Aerial crown-view tile of a tropical tree (Barro Colorado Island, Panama), acquired 20240918:
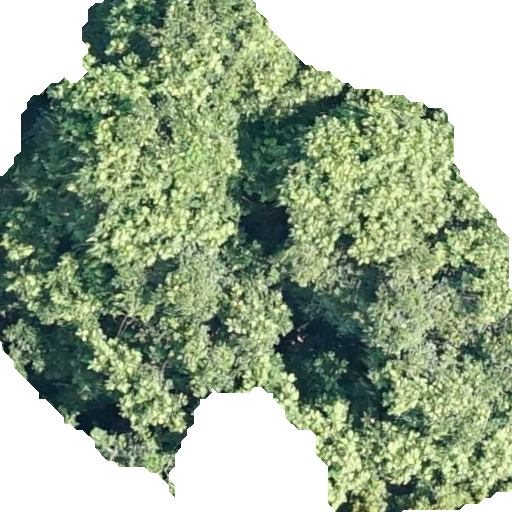
Species: Dipteryx oleifera
GBIF accepted scientific name: Dipteryx oleifera
Crown area: 326.76 m²